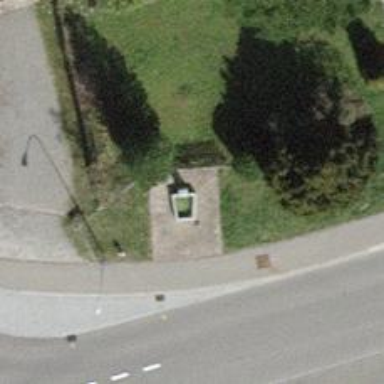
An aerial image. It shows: Fountain.